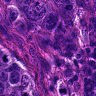
Metastatic tissue present: yes